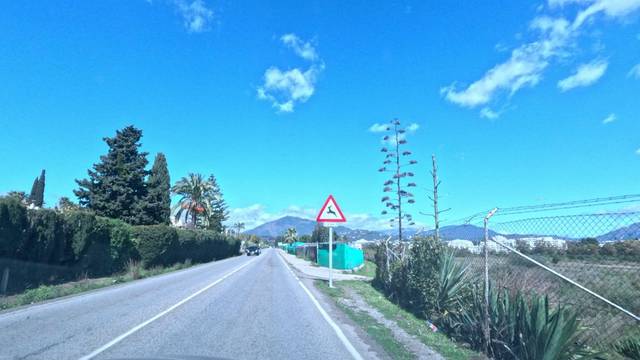
Region: Spain
Coordinates: 36.474, -5.012